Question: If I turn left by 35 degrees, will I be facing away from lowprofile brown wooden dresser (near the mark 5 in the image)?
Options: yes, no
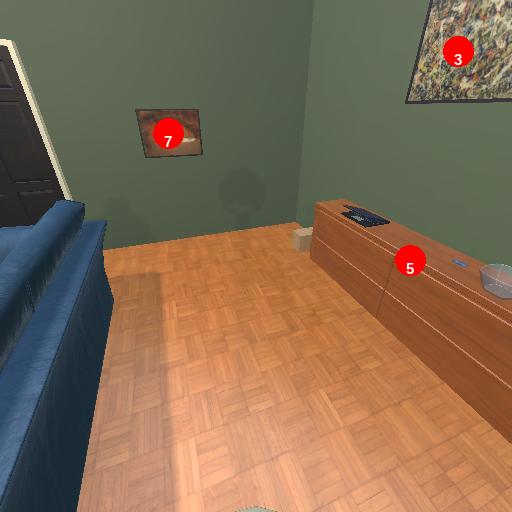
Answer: yes